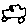
Label: car